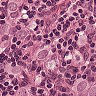
Metastatic tissue present: yes